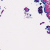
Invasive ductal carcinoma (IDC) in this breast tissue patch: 0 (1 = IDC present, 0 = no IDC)